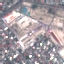
Land use / land cover: Industrial